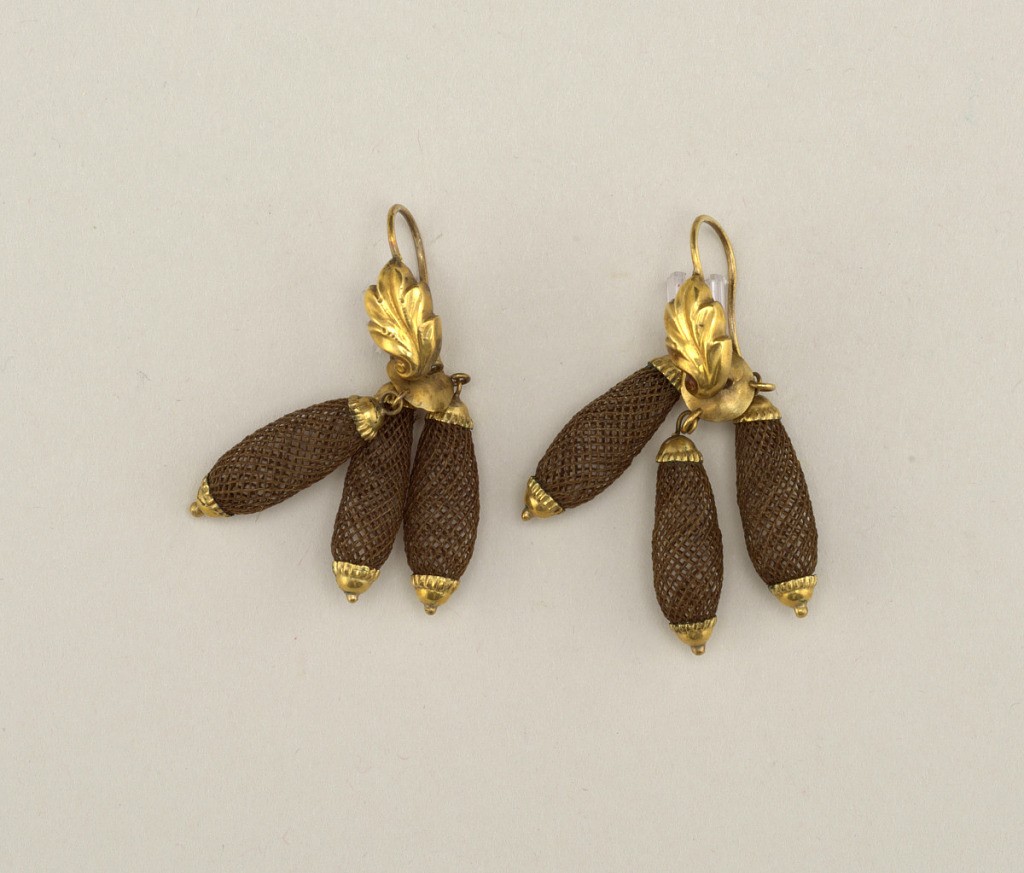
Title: Earrings
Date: mid-19th century
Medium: Hair, gold
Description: Pair of earrings in design of three pendants of brown hair arranged around a disc placed below one gold leaf on a gold ring.